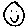
Label: smiley face